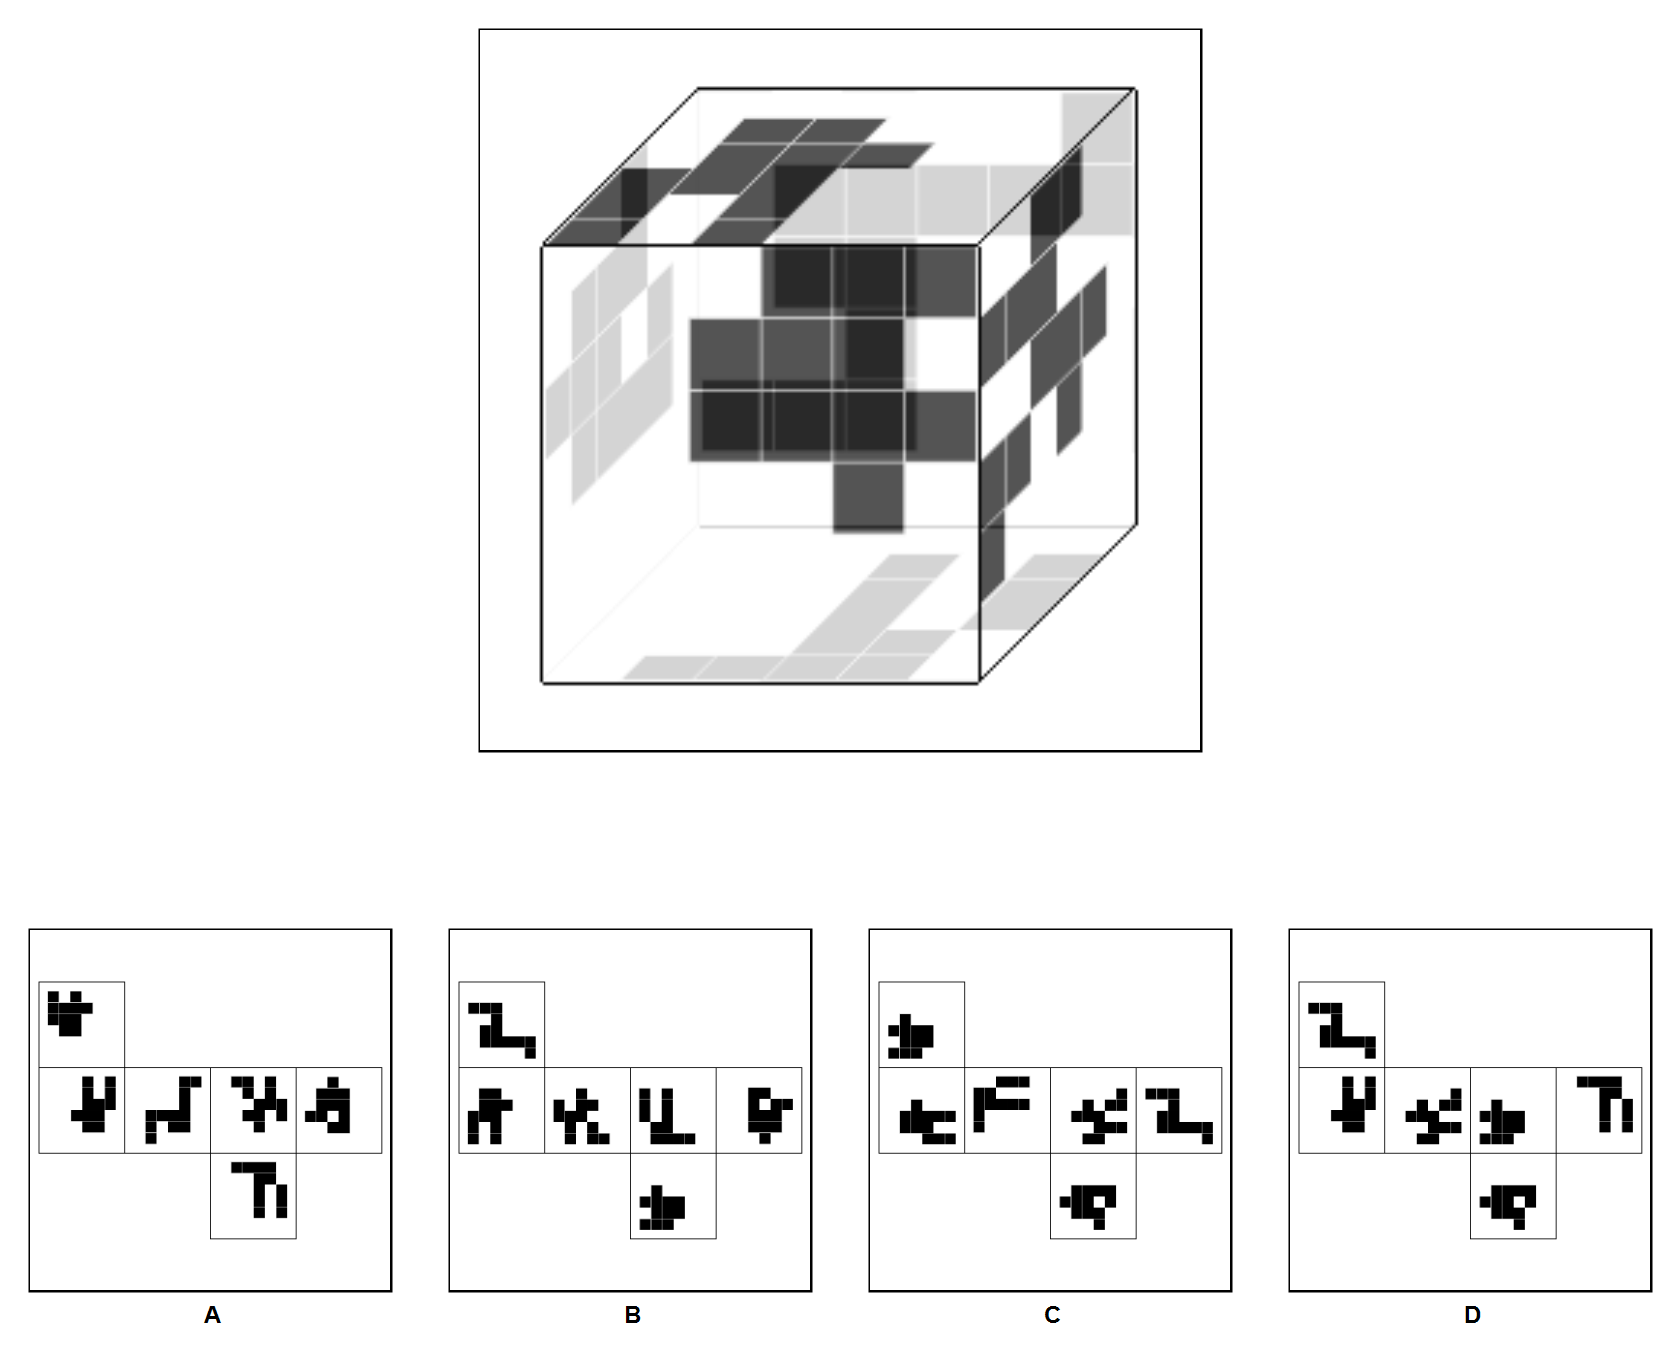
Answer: B